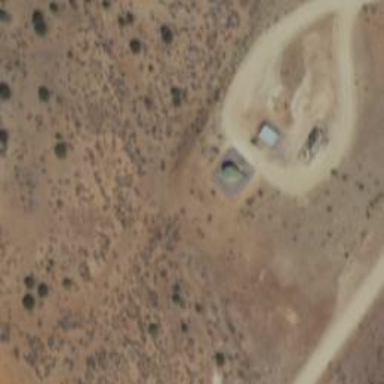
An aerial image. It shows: Storage tank with man-made structure.